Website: macys
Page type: customer-info-address
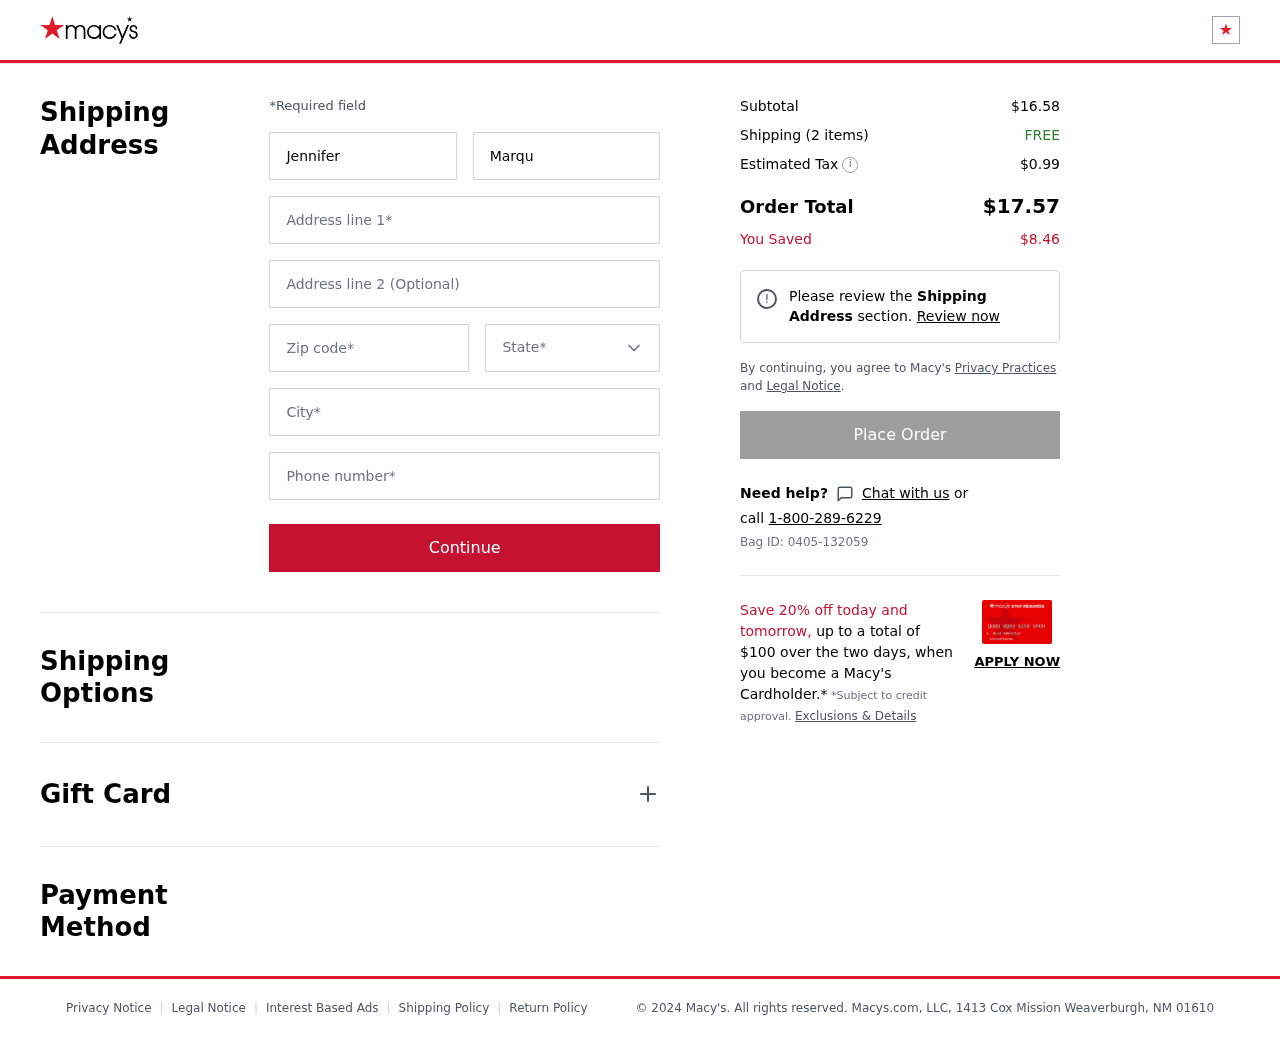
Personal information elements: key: PII_CITY
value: Weaverburgh
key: PII_FIRSTNAME
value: Jennifer
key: PII_LASTNAME
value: Marquez
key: PII_PHONE
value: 7835991416
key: PII_POSTCODE
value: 01610
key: PII_STATE
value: New Mexico
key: PII_STREET
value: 1413 Cox Mission
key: PII_STREET2
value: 4701 Juarez Mountain Suite 488
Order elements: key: ORDER_SUBTOTAL
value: $16.58
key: ORDER_NUM_ITEMS
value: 2
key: ORDER_SHIPPING_COST
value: FREE
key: ORDER_TAX
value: $0.99
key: ORDER_TOTAL
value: $17.57
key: ORDER_SAVINGS
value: $8.46
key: ORDER_BAG_ID
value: Bag ID: 0405-132059